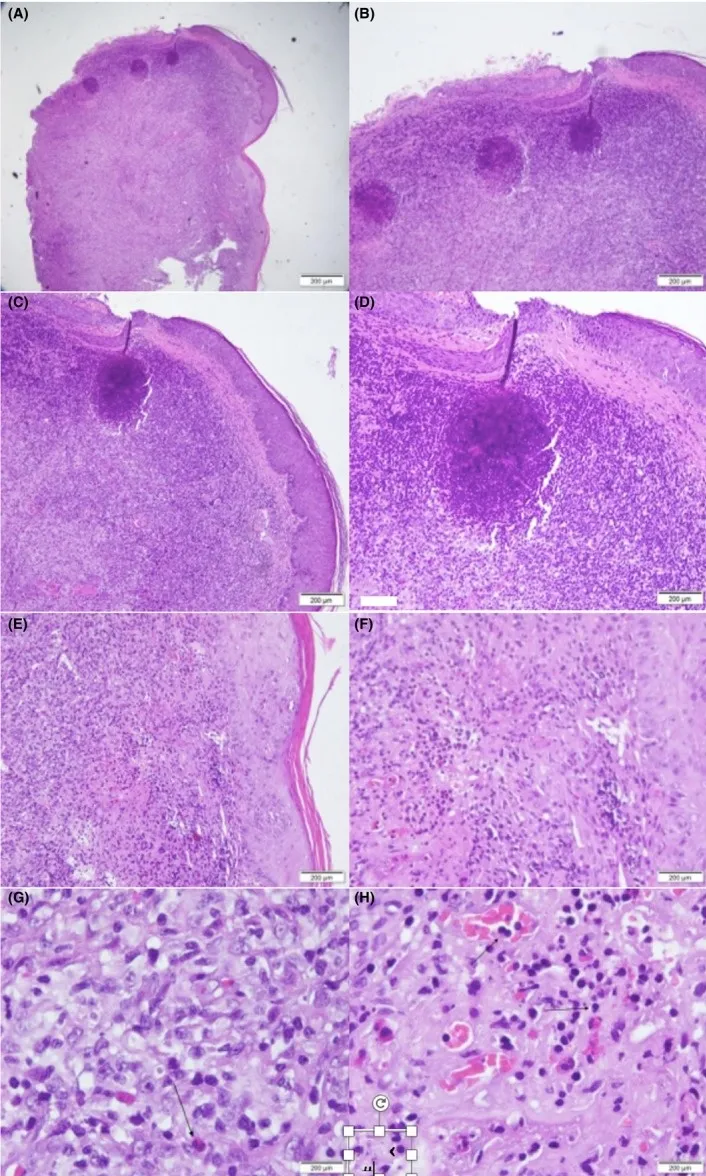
Histopathological examination (H&E stain 40x to 100x) showing dermal mass which consist of enlarged endothelial cells with infiltrate of eosinophils, consistent with diagnosis of Angiolymphoid Hyperplasia with Eosinophilia.
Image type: pathology (h&e)